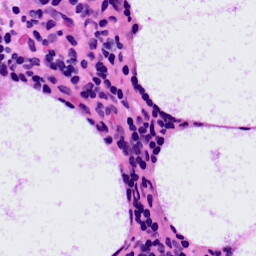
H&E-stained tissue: LymphNode